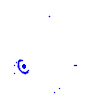
Particle: proton